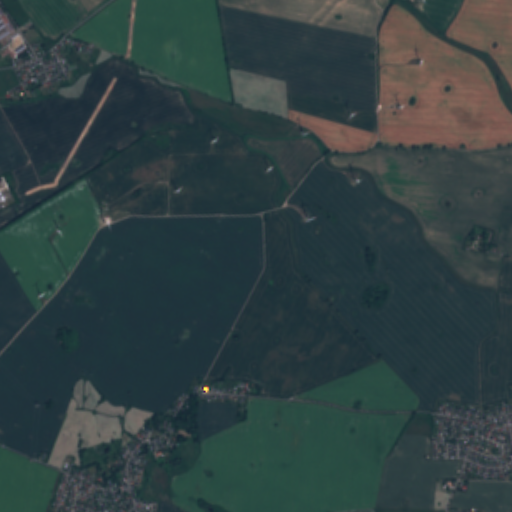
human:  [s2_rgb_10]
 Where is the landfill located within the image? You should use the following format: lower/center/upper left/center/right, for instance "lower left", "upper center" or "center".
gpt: The landfill is located in the center right of the image.
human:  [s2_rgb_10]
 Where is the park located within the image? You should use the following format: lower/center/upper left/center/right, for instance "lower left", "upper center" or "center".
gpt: The park is located in the lower right of the image.
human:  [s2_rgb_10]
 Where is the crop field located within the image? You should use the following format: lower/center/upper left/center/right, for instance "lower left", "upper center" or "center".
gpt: There is no crop field in the image.